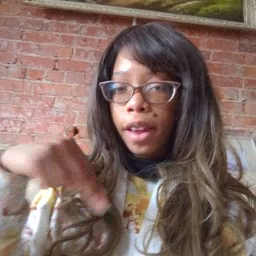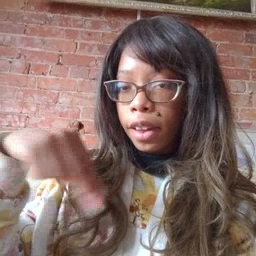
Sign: dance